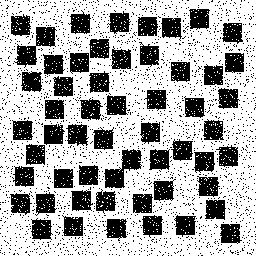
Squares: 56
Triangles: 0
Stars: 0
Total shapes: 56